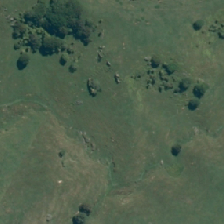
Land cover: indigenous_forest